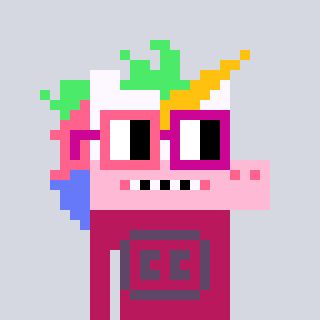
a pixel art character with square pink and red glasses, a unicorn-shaped head and a darkpink-colored body on a cool background